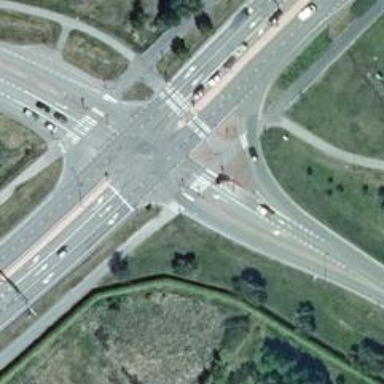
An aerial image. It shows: Asphalt cycleway with marked crossing and crossing island.